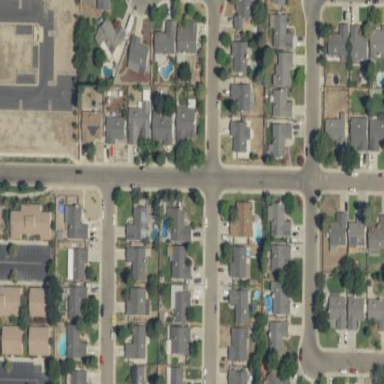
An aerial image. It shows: Single-family residential area in neighborhood setting.